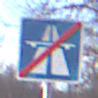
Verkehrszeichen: EndeAutbahn
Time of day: MorningAfternoon
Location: Outdoor (Nature)
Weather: PartlyCloudy
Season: NotSpecified
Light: Natural